Question: Hello i totally new in codeigniter and jquery.below is my problem by default button is "Simpan" and after click "Simpan" that button it will change to "Ubah" and some field disabled.Problem is i cannot click back button "Ubah" and back to normal..anyone can help?
thanks you
'''
<script src="http://ajax.googleapis.com/ajax/libs/jquery/1.11.1/jquery.min.js"></script>
<script>
$(document).ready(function(){
$("#sama<?php echo $row['br_loc'];?>").click(function(){
$("#test<?php echo $row['br_loc'];?>").hide(1000);
$("#statussama<?php echo $row['br_loc'];?>").show(1000);
$("#statustidaksama<?php echo $row['br_loc'];?>").hide(1000);
});
$("#tidak<?php echo $row['br_loc'];?>").click(function(){
$("#test<?php echo $row['br_loc'];?>").show(1000);
$("#statustidaksama<?php echo $row['br_loc'];?>").show(1000);
$("#statussama<?php echo $row['br_loc'];?>").hide(1000);
});
$("#simpan<?php echo $row['br_loc'];?>").click(function(){
$("#simpan<?php echo $row['br_loc'];?>").text("Ubah");
$("tr.tr_<?php echo $row['br_loc']; ?>").addClass("disable_test");
$("#test<?php echo $row['br_loc'];?>").prop('disabled', true);
$("#sama<?php echo $row['br_loc'];?>").prop('disabled', true);
$("#tidak<?php echo $row['br_loc'];?>").prop('disabled', true);
});
});
</script>
<tr class="tr_<?php echo $row['br_loc']; ?>">
<td><?php echo $no; ?></td>
<td><?php echo $row['br_loc']; ?></td>
<td style="width:300px;"><?php echo $row['location']; ?></td>
<td>RM <?php echo $row['sum']; ?> <input id="test<?php echo $row['br_loc'];?>" type="text" class="test" style="width:70px; display:none;"></td>
<td><span id ="statussama<?php echo $row['br_loc'];?>" class="label label-success">sama</span><span id ="statustidaksama<?php echo $row['br_loc'];?>" style="display:none;" class="label label-warning">Tidak Sama</span></td>
<td>
<button type="button" id="sama<?php echo $row['br_loc'];?>" class="btn btn-success"><i class="icon-ok"></i></button>
<button type="button" id="tidak<?php echo $row['br_loc'];?>" class="btn btn-danger"><i class="icon-remove"></i></button>
</td>
<td><a class="btn btn-primary" id="simpan<?php echo $row['br_loc'];?>" >Simpan</a></td>
</tr>
<?php
$no++;
}
?>
'''

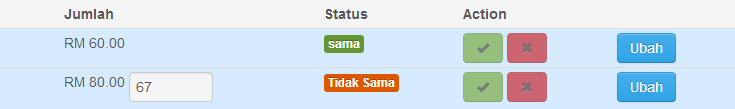
Answer: I think you shouldn't write js in loop. You should write function js.
'''
<tr class="tr_<?php echo $row['br_loc']; ?>">
<td><?php echo $no; ?></td>
<td><?php echo $row['br_loc']; ?></td>
<td style="width:300px;"><?php echo $row['location']; ?></td>
<td>RM <?php echo $row['sum']; ?> <input id="test<?php echo $row['br_loc'];?>" type="text" class="test" style="width:70px; display:none;"></td>
<td><span id ="statussama<?php echo $row['br_loc'];?>" class="label label-success">sama</span><span id ="statustidaksama<?php echo $row['br_loc'];?>" style="display:none;" class="label label-warning">Tidak Sama</span></td>
<td>
<button type="button" id="sama<?php echo $row['br_loc'];?>" class="btn btn-success"><i class="icon-ok"></i></button>
<button type="button" id="tidak<?php echo $row['br_loc'];?>" class="btn btn-danger"><i class="icon-remove"></i></button>
</td>
<td>
<a class="btn btn-primary" onclick="changeStatus($(this))" id="simpan<?php echo $row['br_loc'];?>" >Simpan</a>
<input type="hidden" value="0" class="hd_status" />
</td>
</tr>
<?php
$no++;
}
?>
'''
And function js
'''
<script type="text/javascript">
function changeStatus(el) {
if(el.next().val() == 0) {
//action
el.next().val(1);
}
else {
//action
el.next().val(0);
}
}
</script>
'''